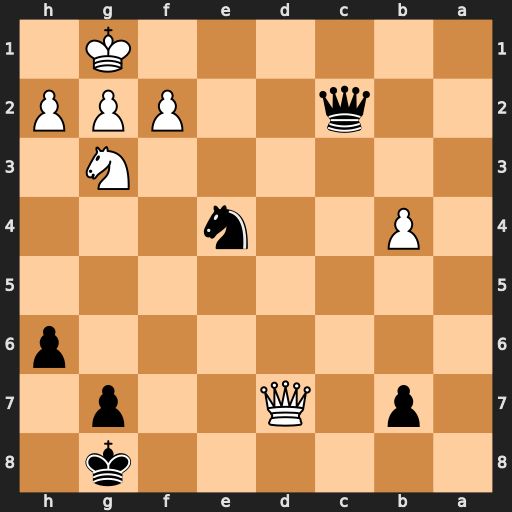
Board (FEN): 6k1/1p1Q2p1/7p/8/1P2n3/6N1/2q2PPP/6K1
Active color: b
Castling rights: -
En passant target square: -
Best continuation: Qxf2+ Kh1 Qe1+ Nf1 Qxf1#